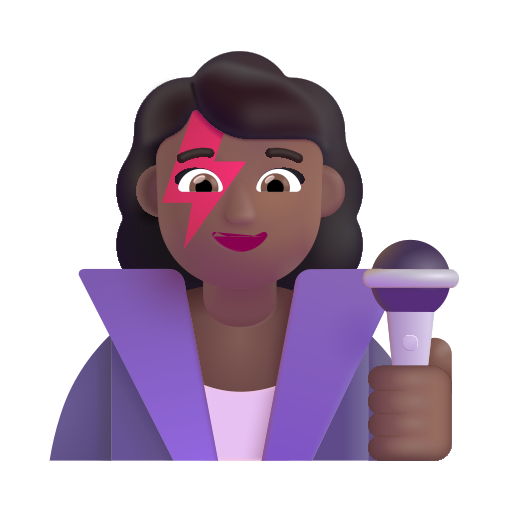
woman singer color  dark